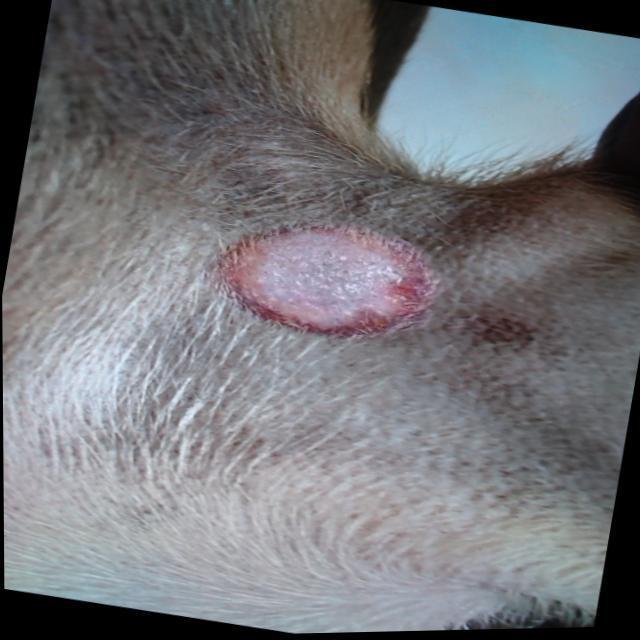
Canine ringworm (Dermatophytosis) — fungal infection caused by Microsporum or Trichophyton. Presents with circular alopecia, scaling, crusting, and broken hairs.